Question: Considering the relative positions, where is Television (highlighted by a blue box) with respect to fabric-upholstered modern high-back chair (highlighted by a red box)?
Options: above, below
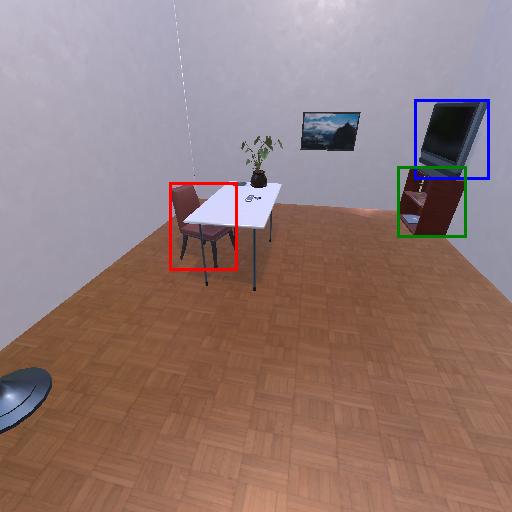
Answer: above